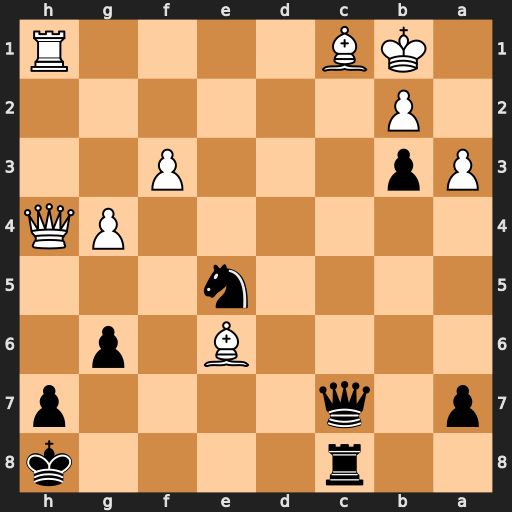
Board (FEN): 2r4k/p1q4p/4B1p1/4n3/6PQ/Pp3P2/1P6/1KB4R
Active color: b
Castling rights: -
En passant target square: -
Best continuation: Qc2+ Ka1 Qxc1+ Rxc1 Rxc1#